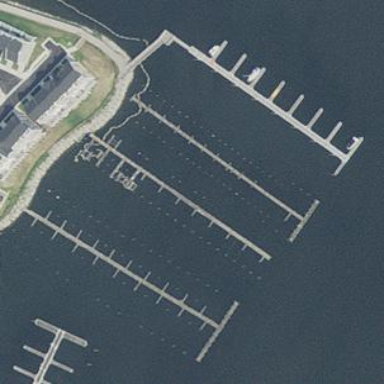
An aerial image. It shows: Marina on leisure land.